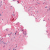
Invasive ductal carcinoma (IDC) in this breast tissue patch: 1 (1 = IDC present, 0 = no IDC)